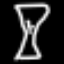
Label: hourglass